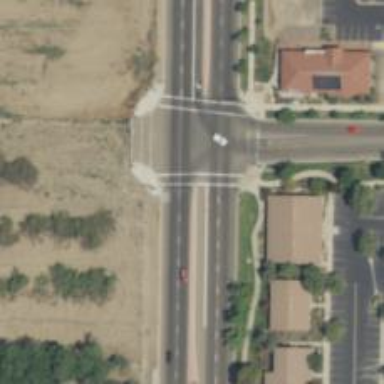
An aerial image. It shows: Crossing with marked lines on the road.